Question: Can anyone give me an example of how to mark a specific level in a contour map?
I would like to mark the level which is the black line in this plot:

I am using the following code:
'''
plt.figure()
CS = plt.contour(X, Y,log_mu,levels = [np.log10(5e-8),np.log10(9e-5)])
CS = plt.contourf(X, Y,log_mu)
CB = plt.colorbar(CS, shrink=0.8, extend='both')
plt.xscale('log')
plt.yscale('log')
plt.show()
'''
And the data for this specific plot can be obtained here <URL>
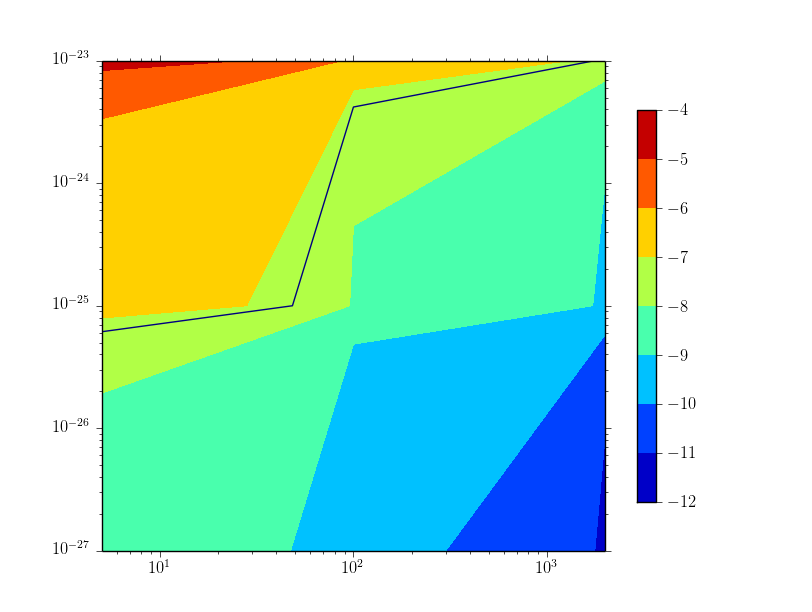
Answer: Take a look at <URL> from the matplotlib gallery for contour plot functionality. By modifying the levels in your script, as well as changing some of the references, leads to :
'''
plt.figure()
CS = plt.contour(X, Y,log_mu,levels = [-7,-8],
colors=('k',),linestyles=('-',),linewidths=(2,))
CSF = plt.contourf(X, Y,log_mu)
plt.clabel(CS, fmt = '%2.1d', colors = 'k', fontsize=14) #contour line labels
CB = plt.colorbar(CSF, shrink=0.8, extend='both')
plt.xscale('log')
plt.yscale('log')
plt.show()
'''